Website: bh-photo
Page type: address-validator
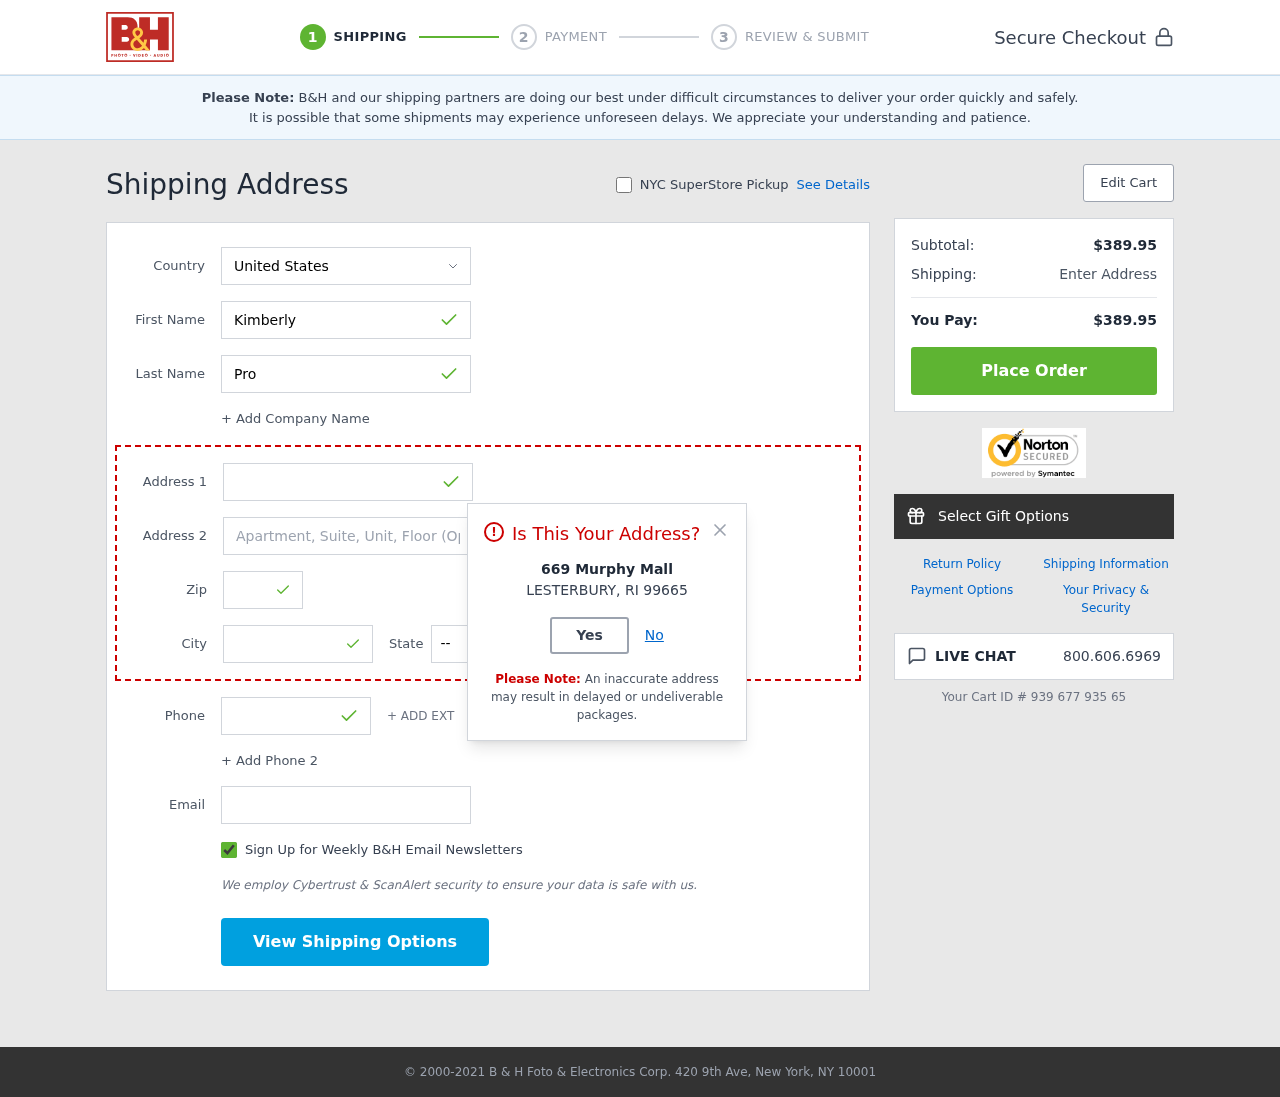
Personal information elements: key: PII_CITY
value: Lesterbury
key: PII_COUNTRY
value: United States
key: PII_EMAIL
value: kimberly.proctor@yahoo.com
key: PII_FIRSTNAME
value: Kimberly
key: PII_LASTNAME
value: Proctor
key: PII_PHONE
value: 9296865540
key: PII_POSTCODE
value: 99665
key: PII_STATE_ABBR
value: RI
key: PII_STREET
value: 669 Murphy Mall
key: PII_CITY_MODAL
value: LESTERBURY
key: PII_POSTCODE_FULL
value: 99665
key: PII_POSTCODE_NUMERIC
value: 99665
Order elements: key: ORDER_SUBTOTAL
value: $389.95
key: ORDER_TOTAL
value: $389.95
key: ORDER_ID
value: Your Cart ID # 939 677 935 65